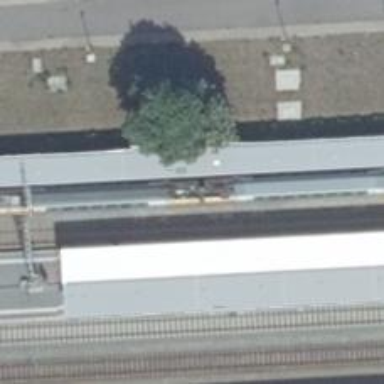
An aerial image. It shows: Public transport stop position along the railway.